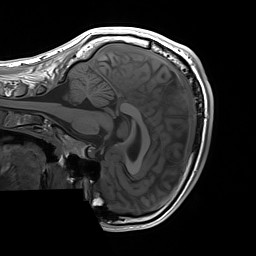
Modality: T1w
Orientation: sagittal